Question: I'm new to Azure Biztalk Service. While creating SQL LOB in Azure BizTalk Adapter Service (localhost:8080),

I got the below errors.
Service Bus in Azure now has only SAS, What's the Issuer name of service bus in LOB Setting? I used SAS account and got the below security token error.
'''
500
Code: '13'
Message: 'Error occurred while trying to bring up the relay service. Error Message: 'The request was aborted: The request was canceled.
Server Error in '/elainedev_orderproce~_e1ccffe4ff14482ba3578aece913d975' Application.
The request was aborted: The request was canceled.
Description:
An unhandled exception occurred during the execution of the current web request. Please review the stack trace for more information about the error and where it originated in the code.
Exception Details:
System.Net.WebException: The request was aborted: The request was canceled.
Source Error:
An unhandled exception was generated during the execution of the current web request. Information regarding the origin and location of the exception can be identified using the exception stack trace below.
Stack Trace:
[WebException: The request was aborted: The request was canceled.]
System.Net.HttpWebRequest.EndGetRequestStream(IAsyncResult asyncResult, TransportContext& context) +334
System.Net.HttpWebRequest.EndGetRequestStream(IAsyncResult asyncResult) +21
Microsoft.ServiceBus.TokenRequestAsyncResult.<GetAsyncSteps>b__4(TokenRequestAsyncResult thisPtr, IAsyncResult r) +25
Microsoft.ServiceBus.Messaging.IteratorAsyncResult'1.EnumerateSteps(CurrentThreadType state) +881
[SecurityTokenException: The token provider was unable to provide a security token while accessing 'https://elainedev-sb.accesscontrol.windows.net/WRAPv0.9/'. Token provider returned message: 'The request was aborted: The request was canceled.'.]
Microsoft.ServiceBus.Common.AsyncResult.End(IAsyncResult result) +774
Microsoft.ServiceBus.RelayedOnewayTcpListenerClient.Connect(TimeSpan timeout) +425
Microsoft.ServiceBus.RelayedOnewayTcpClient.EnsureConnected(TimeSpan timeout, Boolean isRetry) +589
Microsoft.ServiceBus.RelayedOnewayTcpClient.OnOpen(TimeSpan timeout) +12
System.ServiceModel.Channels.CommunicationObject.Open(TimeSpan timeout) +307
Microsoft.ServiceBus.RelayedOnewayTcpListener.OnOpen(TimeSpan timeout) +15
Microsoft.ServiceBus.Channels.RefcountedCommunicationObject.Open(TimeSpan timeout) +435
Microsoft.ServiceBus.RelayedOnewayChannelListener.OnOpen(TimeSpan timeout) +117
System.ServiceModel.Channels.CommunicationObject.Open(TimeSpan timeout) +307
System.ServiceModel.Dispatcher.ChannelDispatcher.OnOpen(TimeSpan timeout) +73
System.ServiceModel.Channels.CommunicationObject.Open(TimeSpan timeout) +307
System.ServiceModel.ServiceHostBase.OnOpen(TimeSpan timeout) +130
System.ServiceModel.Channels.CommunicationObject.Open(TimeSpan timeout) +307
Microsoft.ServiceBus.RelayedSocketListener.Open(TimeSpan timeout) +15
Microsoft.ServiceBus.Channels.BufferedConnectionListener.Open(TimeSpan timeout) +23
Microsoft.ServiceBus.SocketConnectionTransportManager.OnOpen(TimeSpan timeout) +584
Microsoft.ServiceBus.Channels.TransportManager.Open(TimeSpan timeout, TransportChannelListener channelListener) +572
Microsoft.ServiceBus.Channels.TransportManagerContainer.Open(TimeSpan timeout, SelectTransportManagersCallback selectTransportManagerCallback) +210
Microsoft.ServiceBus.Channels.TransportChannelListener.OnOpen(TimeSpan timeout) +104
Microsoft.ServiceBus.Channels.ConnectionOrientedTransportChannelListener.OnOpen(TimeSpan timeout) +63
Microsoft.ServiceBus.SocketConnectionChannelListener'2.OnOpen(TimeSpan timeout) +63
System.ServiceModel.Channels.CommunicationObject.Open(TimeSpan timeout) +307
Microsoft.ServiceBus.Channels.LayeredChannelListener'1.OnOpen(TimeSpan timeout) +81
System.ServiceModel.Channels.CommunicationObject.Open(TimeSpan timeout) +307
System.ServiceModel.Dispatcher.ChannelDispatcher.OnOpen(TimeSpan timeout) +73
System.ServiceModel.Channels.CommunicationObject.Open(TimeSpan timeout) +307
System.ServiceModel.ServiceHostBase.OnOpen(TimeSpan timeout) +130
System.ServiceModel.Channels.CommunicationObject.Open(TimeSpan timeout) +307
System.ServiceModel.HostingManager.ActivateService(ServiceActivationInfo serviceActivationInfo, EventTraceActivity eventTraceActivity) +130
System.ServiceModel.HostingManager.EnsureServiceAvailable(String normalizedVirtualPath, EventTraceActivity eventTraceActivity) +740
[ServiceActivationException: The service '/elainedev_orderproce~_e1ccffe4ff14482ba3578aece913d975/RuntimeService.svc' cannot be activated due to an exception during compilation. The exception message is: The token provider was unable to provide a security token while accessing 'https://elainedev-sb.accesscontrol.windows.net/WRAPv0.9/'. Token provider returned message: 'The request was aborted: The request was canceled.'..]
System.Runtime.AsyncResult.End(IAsyncResult result) +466
System.ServiceModel.ServiceHostingEnvironment.EnsureServiceAvailableFast(String relativeVirtualPath, EventTraceActivity eventTraceActivity) +100
System.ServiceModel.Activation.HostedHttpRequestAsyncResult.End(IAsyncResult result) +241
System.ServiceModel.Activation.ServiceHttpModule.EndProcessRequest(IAsyncResult ar) +39
System.Web.AsyncEventExecutionStep.OnAsyncEventCompletion(IAsyncResult ar) +166
Version Information:
Microsoft .NET Framework Version:4.0.30319; ASP.NET Version:4.6.57.0'.'
'''
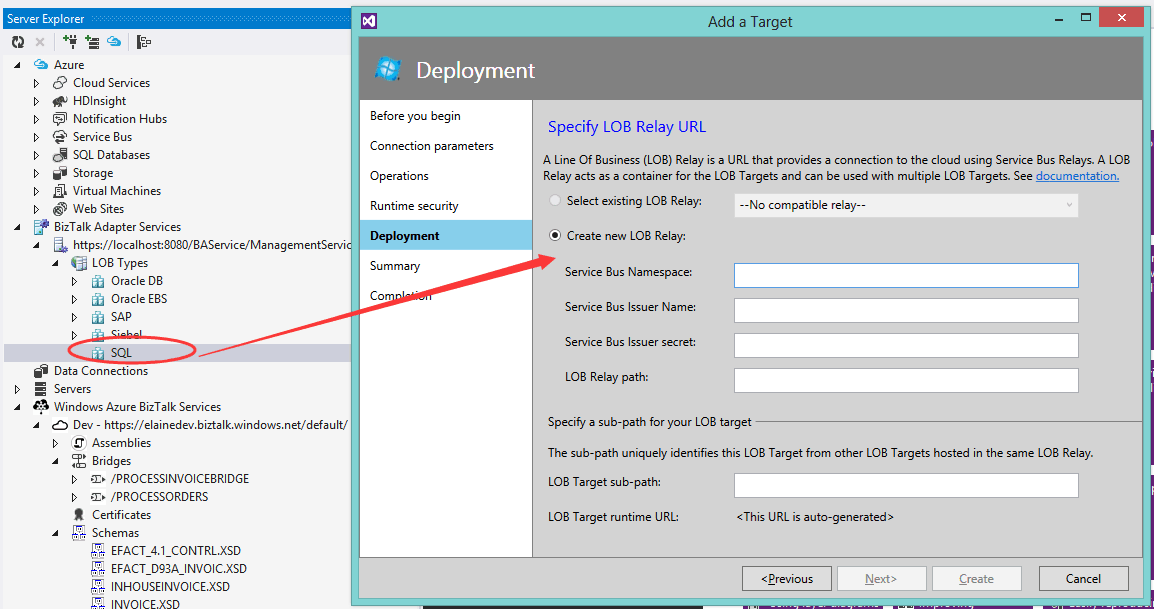
Answer: You can still use ACS authentication for Service Bus if you create the Service Bus namespace using Powershell. See <URL>.